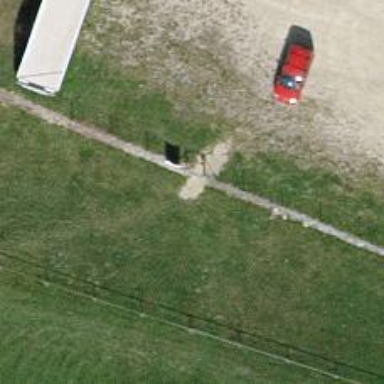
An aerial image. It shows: Gate.